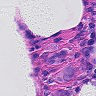
Metastatic tissue present: yes